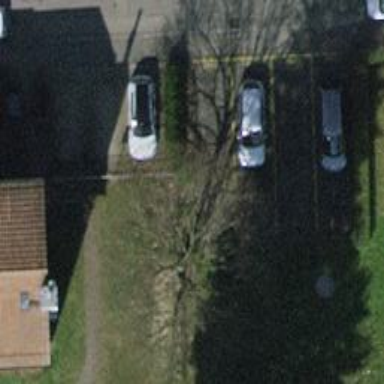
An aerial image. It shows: Parking lane for vehicles.